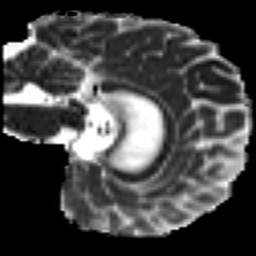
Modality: MD
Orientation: sagittal
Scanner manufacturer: siemens
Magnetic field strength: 3 T
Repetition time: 7.8 s
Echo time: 0.09 s